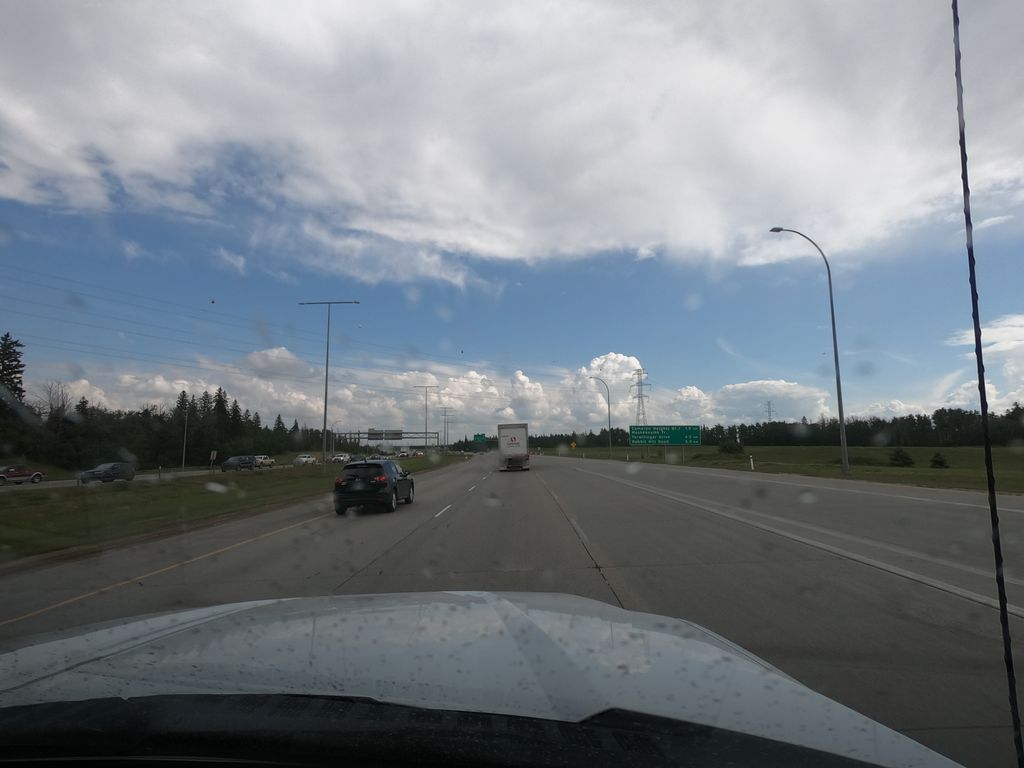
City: edmonton